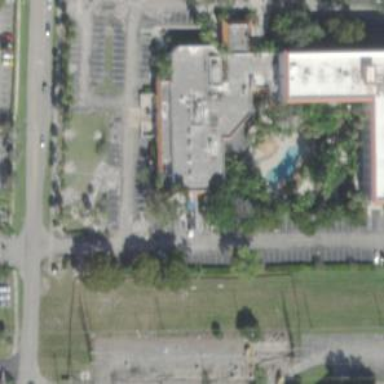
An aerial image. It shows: Hotel building.